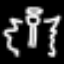
Label: angel